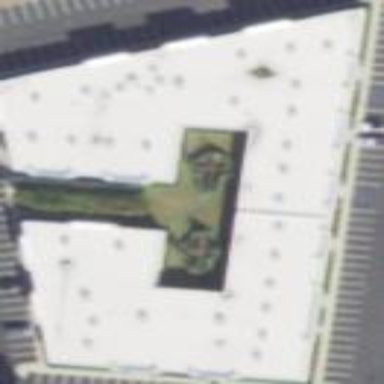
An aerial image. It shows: Commercial building.